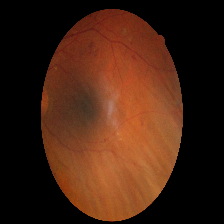
Diabetic retinopathy grade: Severe